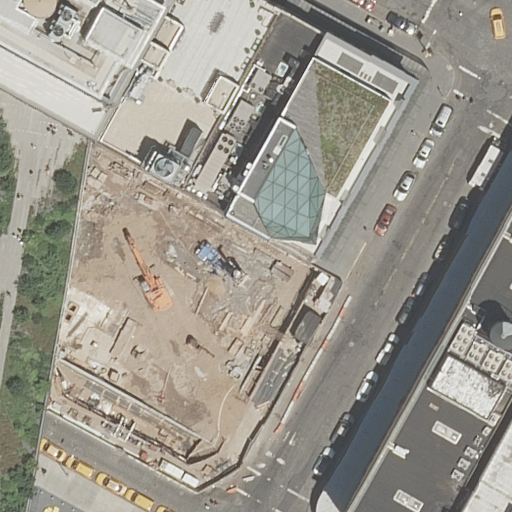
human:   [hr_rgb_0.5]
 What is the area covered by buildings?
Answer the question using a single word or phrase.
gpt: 6613m2

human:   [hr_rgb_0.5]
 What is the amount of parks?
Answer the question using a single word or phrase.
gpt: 1

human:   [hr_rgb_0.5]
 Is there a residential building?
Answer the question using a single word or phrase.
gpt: yes

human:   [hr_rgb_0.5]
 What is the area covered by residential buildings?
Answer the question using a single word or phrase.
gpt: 6613m2

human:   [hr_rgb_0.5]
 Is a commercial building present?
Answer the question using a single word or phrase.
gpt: no

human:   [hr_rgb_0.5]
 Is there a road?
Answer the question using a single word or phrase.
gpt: yes

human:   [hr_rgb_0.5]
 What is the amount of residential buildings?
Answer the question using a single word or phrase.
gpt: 9

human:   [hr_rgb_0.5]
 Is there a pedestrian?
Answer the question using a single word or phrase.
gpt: yes

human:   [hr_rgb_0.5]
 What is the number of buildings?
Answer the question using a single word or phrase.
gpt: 9

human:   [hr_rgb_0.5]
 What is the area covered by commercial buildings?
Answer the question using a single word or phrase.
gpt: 0m2

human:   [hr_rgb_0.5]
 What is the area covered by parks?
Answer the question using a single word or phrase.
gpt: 2188m2

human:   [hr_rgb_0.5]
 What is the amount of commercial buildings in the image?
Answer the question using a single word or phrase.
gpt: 0

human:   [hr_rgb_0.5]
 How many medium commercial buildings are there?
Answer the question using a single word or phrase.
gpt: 0

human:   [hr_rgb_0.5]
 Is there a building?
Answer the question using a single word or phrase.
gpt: yes

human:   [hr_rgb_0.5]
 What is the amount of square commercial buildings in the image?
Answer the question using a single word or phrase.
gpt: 0

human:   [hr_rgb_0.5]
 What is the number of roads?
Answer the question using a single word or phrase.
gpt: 6

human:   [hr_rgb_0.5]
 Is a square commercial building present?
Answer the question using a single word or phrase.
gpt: no

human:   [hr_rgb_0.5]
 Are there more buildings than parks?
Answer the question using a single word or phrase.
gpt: yes

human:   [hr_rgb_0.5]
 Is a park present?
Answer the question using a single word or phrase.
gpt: yes

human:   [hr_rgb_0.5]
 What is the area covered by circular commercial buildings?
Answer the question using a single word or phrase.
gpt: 0m2

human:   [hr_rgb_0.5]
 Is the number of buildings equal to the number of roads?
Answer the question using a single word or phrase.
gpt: no

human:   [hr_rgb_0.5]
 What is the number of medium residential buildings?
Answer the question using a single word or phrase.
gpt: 6

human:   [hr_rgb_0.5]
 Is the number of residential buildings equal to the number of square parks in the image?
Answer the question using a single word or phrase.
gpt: no

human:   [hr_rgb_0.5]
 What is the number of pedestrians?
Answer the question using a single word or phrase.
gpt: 1

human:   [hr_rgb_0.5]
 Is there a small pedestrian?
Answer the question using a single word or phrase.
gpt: yes

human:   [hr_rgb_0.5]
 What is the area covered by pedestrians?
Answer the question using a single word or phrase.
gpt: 4m2

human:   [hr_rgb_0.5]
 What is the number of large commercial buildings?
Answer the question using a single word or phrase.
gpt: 0

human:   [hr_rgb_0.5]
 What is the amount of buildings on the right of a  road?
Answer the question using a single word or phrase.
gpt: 7

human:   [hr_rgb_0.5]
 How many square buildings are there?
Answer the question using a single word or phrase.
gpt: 0

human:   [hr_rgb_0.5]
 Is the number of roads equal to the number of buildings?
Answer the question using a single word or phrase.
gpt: no

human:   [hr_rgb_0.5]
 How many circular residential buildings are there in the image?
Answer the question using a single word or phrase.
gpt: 0

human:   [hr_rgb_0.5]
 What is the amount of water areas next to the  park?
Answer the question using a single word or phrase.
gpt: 0

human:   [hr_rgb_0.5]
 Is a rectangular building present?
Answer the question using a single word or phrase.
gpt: yes

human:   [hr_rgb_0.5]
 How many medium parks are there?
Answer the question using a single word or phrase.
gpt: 0

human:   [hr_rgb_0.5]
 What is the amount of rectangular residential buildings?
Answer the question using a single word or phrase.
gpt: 7

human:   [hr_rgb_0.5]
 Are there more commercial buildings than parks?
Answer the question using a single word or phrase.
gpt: no

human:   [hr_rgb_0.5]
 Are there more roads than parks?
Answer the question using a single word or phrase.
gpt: yes

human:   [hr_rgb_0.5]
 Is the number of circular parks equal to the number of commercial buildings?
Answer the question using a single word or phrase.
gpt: yes

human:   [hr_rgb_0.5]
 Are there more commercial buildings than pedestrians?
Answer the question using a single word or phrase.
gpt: no

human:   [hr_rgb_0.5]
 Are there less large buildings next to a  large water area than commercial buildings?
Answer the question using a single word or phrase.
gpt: no

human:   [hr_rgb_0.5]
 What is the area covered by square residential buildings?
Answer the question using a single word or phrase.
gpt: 0m2

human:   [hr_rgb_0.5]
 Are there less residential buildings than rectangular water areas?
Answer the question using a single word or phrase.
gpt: no

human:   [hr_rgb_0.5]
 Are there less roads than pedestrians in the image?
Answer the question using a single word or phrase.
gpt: no

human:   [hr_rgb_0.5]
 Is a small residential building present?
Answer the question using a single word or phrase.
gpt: no

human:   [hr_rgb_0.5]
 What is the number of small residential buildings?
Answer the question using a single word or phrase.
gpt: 0

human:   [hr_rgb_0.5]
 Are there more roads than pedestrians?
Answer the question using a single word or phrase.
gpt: yes

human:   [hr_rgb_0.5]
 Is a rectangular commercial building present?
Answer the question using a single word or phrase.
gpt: no

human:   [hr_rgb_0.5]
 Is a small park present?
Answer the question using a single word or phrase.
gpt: no

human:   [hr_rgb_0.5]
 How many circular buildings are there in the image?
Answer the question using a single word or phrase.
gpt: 0

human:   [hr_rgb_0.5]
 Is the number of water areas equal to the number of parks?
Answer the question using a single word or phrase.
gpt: no

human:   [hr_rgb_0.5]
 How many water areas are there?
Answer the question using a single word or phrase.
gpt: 0

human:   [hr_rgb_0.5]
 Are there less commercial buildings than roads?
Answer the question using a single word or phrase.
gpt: yes

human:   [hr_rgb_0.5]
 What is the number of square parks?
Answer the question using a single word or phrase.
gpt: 0

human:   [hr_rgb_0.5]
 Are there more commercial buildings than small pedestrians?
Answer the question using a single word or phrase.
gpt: no

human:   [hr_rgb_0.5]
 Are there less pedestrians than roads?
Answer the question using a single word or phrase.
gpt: yes

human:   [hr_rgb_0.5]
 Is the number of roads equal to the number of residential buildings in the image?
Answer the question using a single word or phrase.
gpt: no

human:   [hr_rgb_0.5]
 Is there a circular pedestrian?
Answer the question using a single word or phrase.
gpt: no

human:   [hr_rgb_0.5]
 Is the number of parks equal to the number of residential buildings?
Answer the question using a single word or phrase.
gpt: no

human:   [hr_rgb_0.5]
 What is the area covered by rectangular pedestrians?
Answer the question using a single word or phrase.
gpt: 4m2

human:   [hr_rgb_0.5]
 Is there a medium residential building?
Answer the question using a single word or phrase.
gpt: yes

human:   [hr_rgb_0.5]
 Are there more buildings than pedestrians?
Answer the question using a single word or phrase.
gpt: yes

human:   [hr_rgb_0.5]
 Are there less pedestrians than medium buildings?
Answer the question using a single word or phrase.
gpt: yes

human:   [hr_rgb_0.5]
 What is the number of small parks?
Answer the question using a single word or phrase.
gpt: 0

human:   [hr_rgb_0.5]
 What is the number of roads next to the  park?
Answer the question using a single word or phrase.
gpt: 6